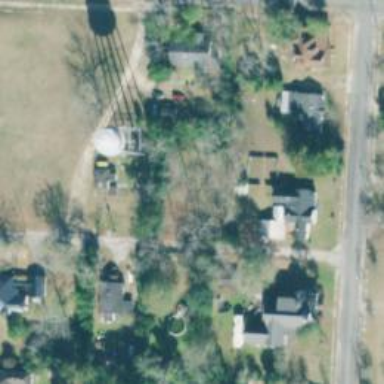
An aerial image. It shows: Water tower that is man-made.